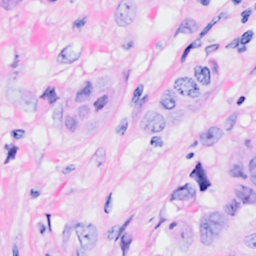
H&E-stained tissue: Breast